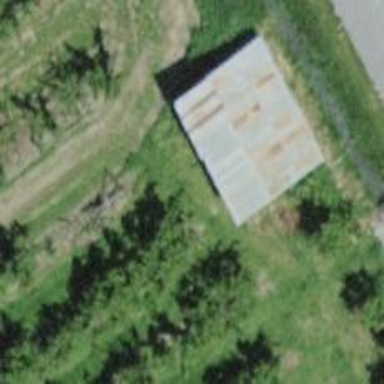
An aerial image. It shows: Cabin.